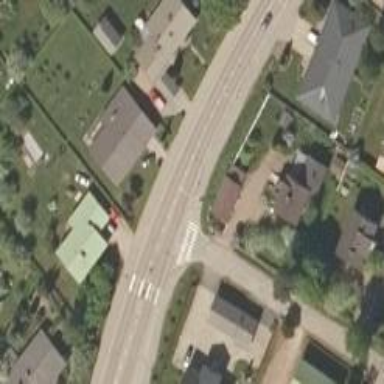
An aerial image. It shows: Asphalt cycleway featuring zebra crossing. The crossing is uncontrolled.